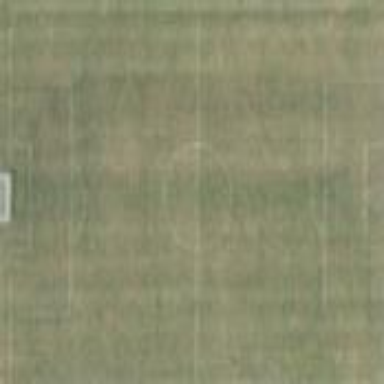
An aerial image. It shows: Soccer pitch for outdoor sports and leisure activities.